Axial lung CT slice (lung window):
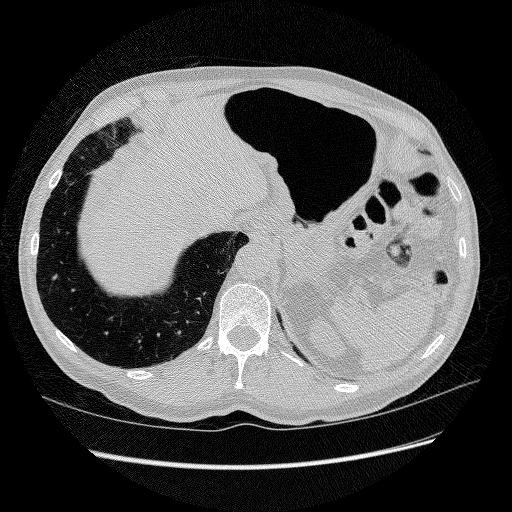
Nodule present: no